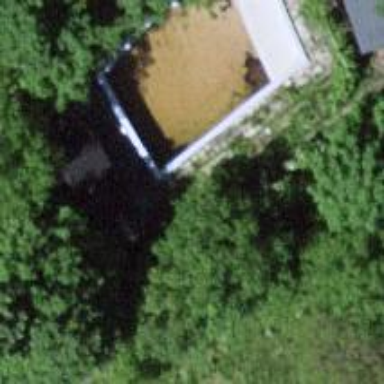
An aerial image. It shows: Swimming pool located in leisure land.